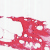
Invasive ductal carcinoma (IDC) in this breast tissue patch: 0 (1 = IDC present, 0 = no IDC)